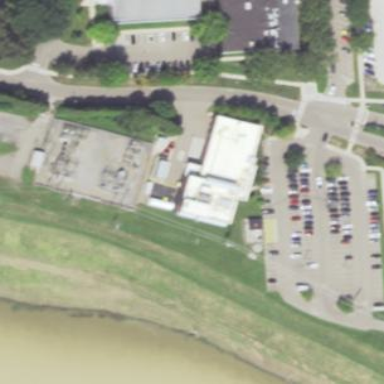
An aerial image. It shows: Industrial building.